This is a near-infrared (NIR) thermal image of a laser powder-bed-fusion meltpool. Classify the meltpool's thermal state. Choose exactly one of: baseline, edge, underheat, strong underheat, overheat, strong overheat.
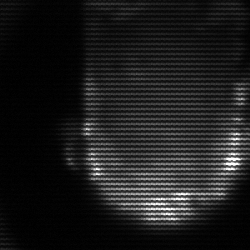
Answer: baseline